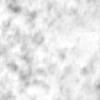
Label: no_change